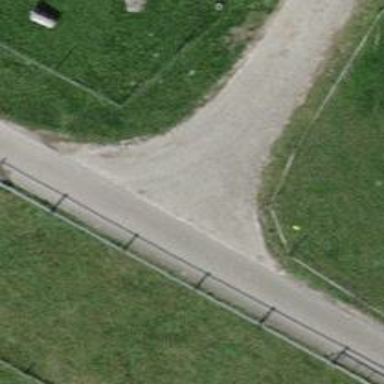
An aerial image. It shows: Paved track road with grade1 track type.